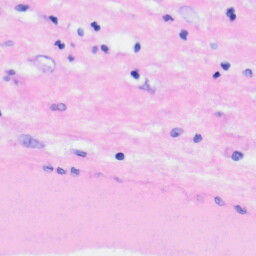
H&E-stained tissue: Liver